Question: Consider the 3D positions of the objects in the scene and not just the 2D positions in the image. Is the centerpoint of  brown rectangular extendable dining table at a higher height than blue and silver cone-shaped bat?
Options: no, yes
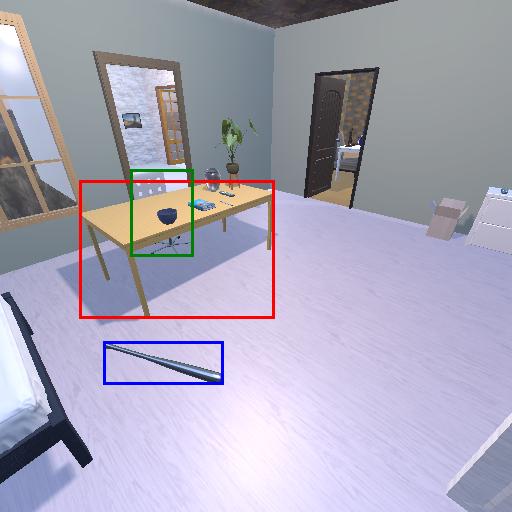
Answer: no